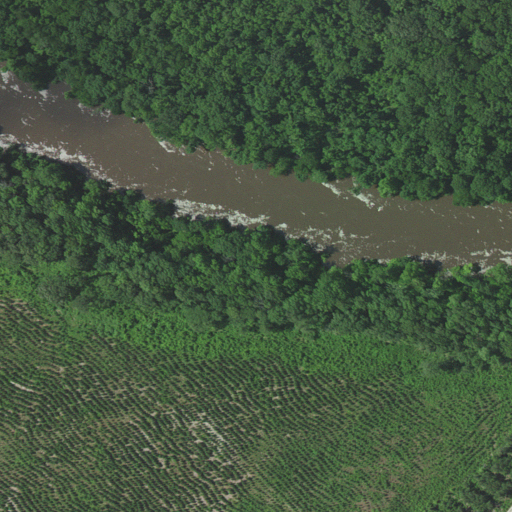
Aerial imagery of cliff(s) in North Carolina named Walkers Bluff containing woody wetlands, shrub, open water, evergreen forest, herbaceous wetlands, grassland, and mixed forest